Question: I am trying the absolute simplest use of 'HierarchicalDataTemplate' to bind nested data to a WPF 'TreeView'. For some reason, the children of my tree are not visible:

Here is the entire XAML:
'''
<Window x:Class="WpfApplication1.MainWindow"
xmlns="http://schemas.microsoft.com/winfx/2006/xaml/presentation"
xmlns:x="http://schemas.microsoft.com/winfx/2006/xaml"
xmlns:src="clr-namespace:WpfApplication1"
Title="MainWindow" Height="350" Width="525">
<TreeView Name="ctTree">
<TreeView.Resources>
<HierarchicalDataTemplate DataType = "{x:Type src:MyClass}"
ItemsSource = "{Binding Path=Children}">
<TextBlock Text="{Binding Path=Name}"/>
</HierarchicalDataTemplate>
</TreeView.Resources>
</TreeView>
</Window>
'''
and here's all of C# behind this, apart from usings and the namespace:
'''
public partial class MainWindow : Window
{
public MainWindow()
{
InitializeComponent();
var collection = new ObservableCollection<MyClass>
{
new MyClass { Name = "parent one" },
new MyClass { Name = "parent two" },
};
collection[0].Children.Add(new MyClass { Name = "child one" });
collection[0].Children.Add(new MyClass { Name = "child two" });
ctTree.ItemsSource = collection;
}
}
class MyClass
{
public string Name { get; set; }
public ObservableCollection<MyClass> Children
= new ObservableCollection<MyClass>();
}
'''
Note that the data template does actually apply to the items: the data is taken from the 'Name' property, and if the template didn't apply would show as "MyClass" instead.
How do I get the children to show? I seem to be doing exactly the same thing as all examples on 'HierarchicalDataTemplate'.
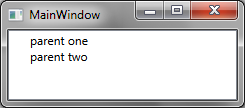
Answer: 'MyClass.Children' is a field, not a property. You cannot bind to a field, convert 'Children' field to a property and everything should work then:
'''
class MyClass
{
public string Name { get; set; }
public ObservableCollection<MyClass> Children { get; private set; }
public MyClass()
{
Children = new ObservableCollection<MyClass>();
}
}
'''